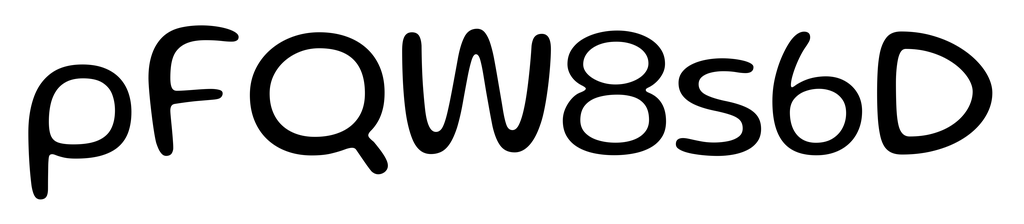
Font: Gluten_Light